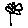
Label: flower